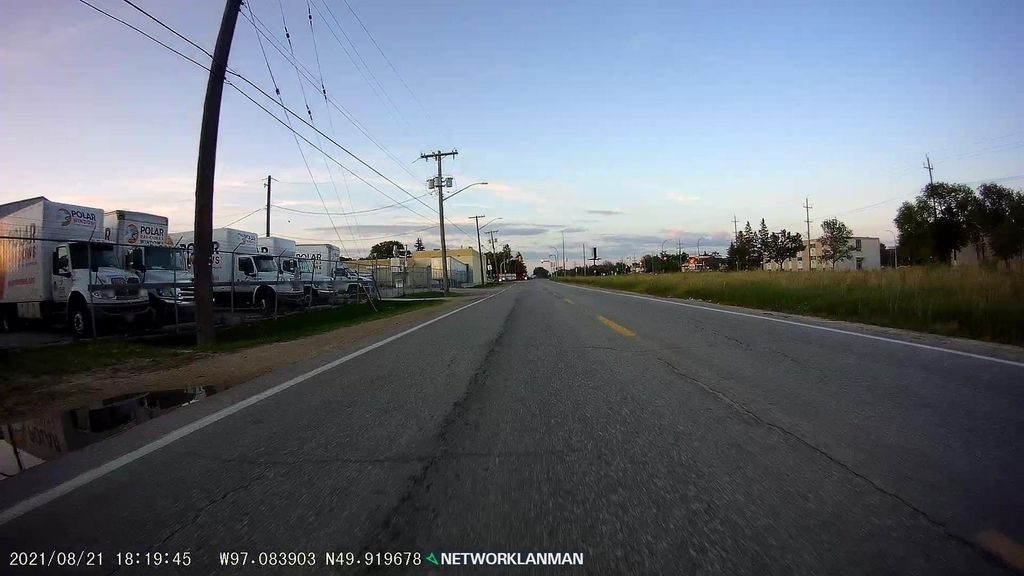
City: winnipeg